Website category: sports
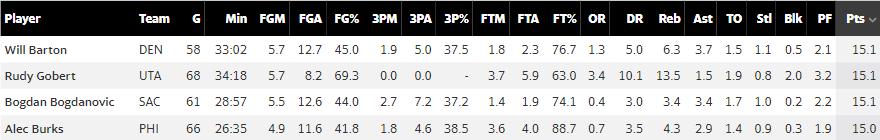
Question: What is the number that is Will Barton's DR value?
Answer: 5.0

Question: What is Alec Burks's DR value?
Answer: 3.5

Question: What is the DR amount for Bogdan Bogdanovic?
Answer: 3.0

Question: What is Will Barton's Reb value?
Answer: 6.3

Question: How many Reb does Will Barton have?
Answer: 6.3

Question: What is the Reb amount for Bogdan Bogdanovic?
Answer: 3.4

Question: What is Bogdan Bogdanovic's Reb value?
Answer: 3.4

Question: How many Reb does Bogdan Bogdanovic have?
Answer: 3.4

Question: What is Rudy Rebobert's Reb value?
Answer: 13.5

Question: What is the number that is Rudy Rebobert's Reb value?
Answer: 13.5

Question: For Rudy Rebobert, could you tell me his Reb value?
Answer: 13.5

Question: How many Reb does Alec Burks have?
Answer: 4.3

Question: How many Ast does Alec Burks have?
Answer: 2.9

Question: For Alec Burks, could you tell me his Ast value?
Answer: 2.9

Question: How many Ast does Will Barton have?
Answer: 3.7

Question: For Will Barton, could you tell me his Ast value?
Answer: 3.7

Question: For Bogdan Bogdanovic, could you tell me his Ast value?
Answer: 3.4

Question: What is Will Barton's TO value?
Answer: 1.5

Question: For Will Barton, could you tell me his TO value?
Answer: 1.5

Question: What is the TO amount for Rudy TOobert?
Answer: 1.9

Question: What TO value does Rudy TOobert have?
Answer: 1.9

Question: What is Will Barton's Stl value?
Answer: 1.1

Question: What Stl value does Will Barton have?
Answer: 1.1

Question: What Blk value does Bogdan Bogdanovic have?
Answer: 0.2

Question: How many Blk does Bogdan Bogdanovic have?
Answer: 0.2

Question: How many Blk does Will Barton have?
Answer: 0.5

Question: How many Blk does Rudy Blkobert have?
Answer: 2.0

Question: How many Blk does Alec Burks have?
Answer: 0.3

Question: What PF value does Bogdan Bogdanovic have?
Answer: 2.2

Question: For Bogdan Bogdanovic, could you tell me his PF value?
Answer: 2.2

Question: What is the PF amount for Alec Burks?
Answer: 1.9

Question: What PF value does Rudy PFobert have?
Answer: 3.2

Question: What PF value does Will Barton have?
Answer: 2.1

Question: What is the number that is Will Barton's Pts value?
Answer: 15.1

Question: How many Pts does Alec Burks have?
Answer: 15.0